Field crop: maize
Growth stage: 2
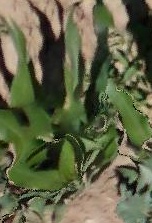
Species: maize